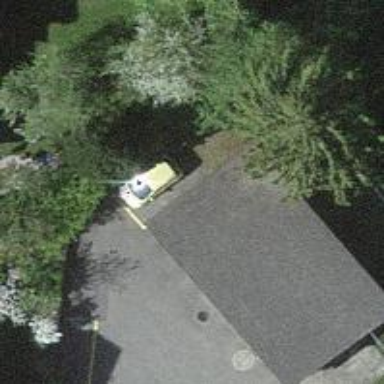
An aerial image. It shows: Garage building.